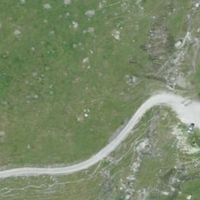
EUNIS habitat code: 26
Species observed at this site:
Corvus corone
Carduelis citrinella
Aegithalos caudatus
Emberiza cia
Dryocopus martius
Nucifraga caryocatactes
Pyrrhocorax pyrrhocorax
Pyrrhocorax graculus
Picus viridis
Spinus spinus